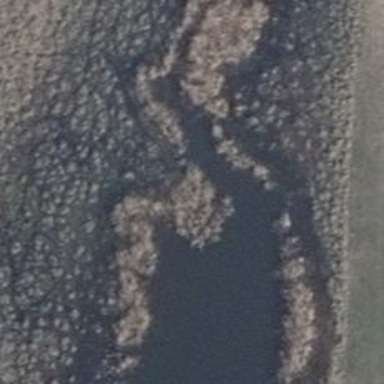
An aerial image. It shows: Reedbed in wetland area.